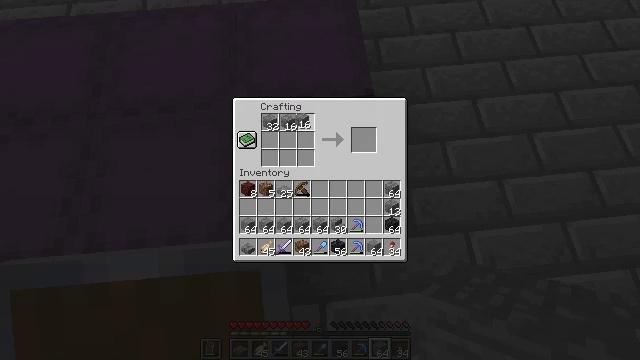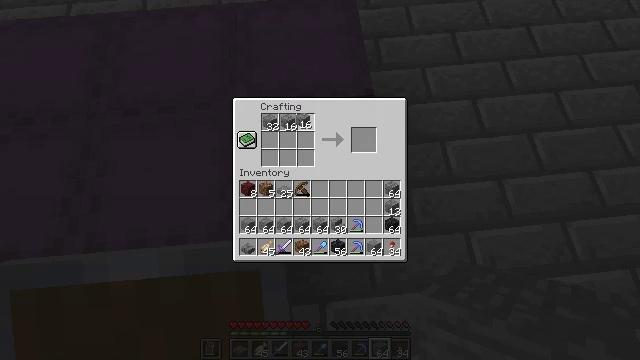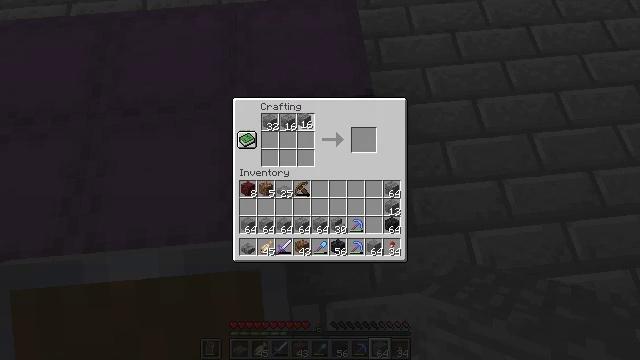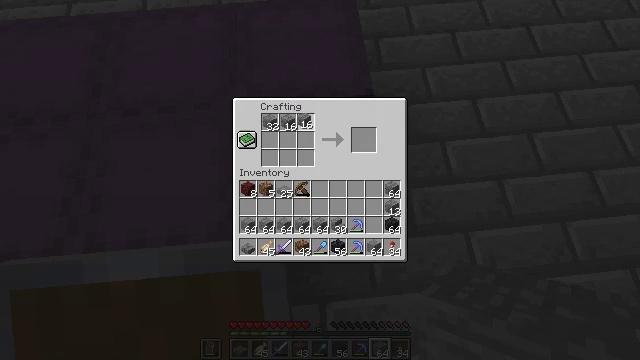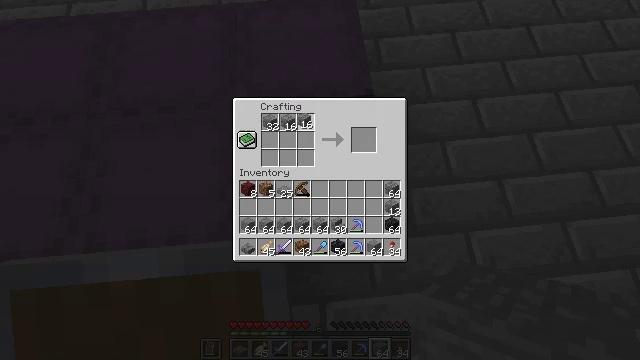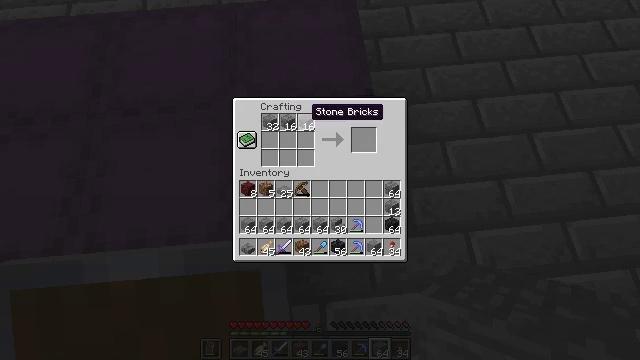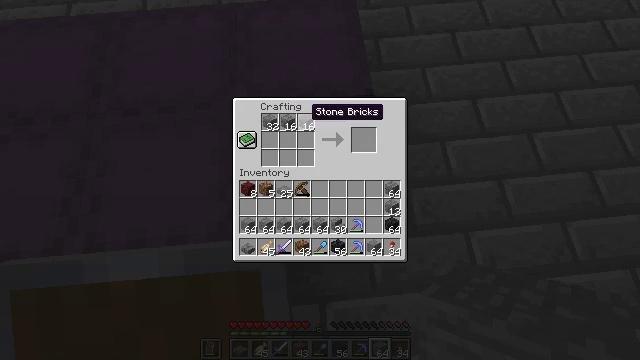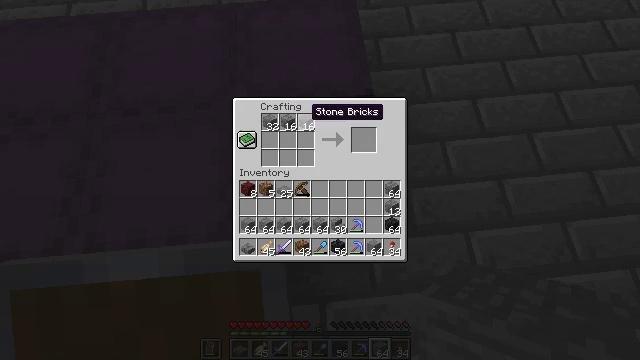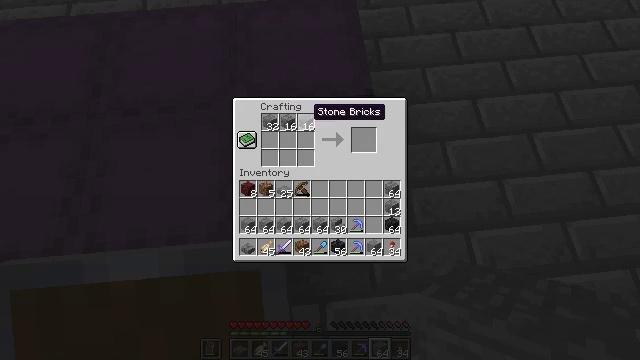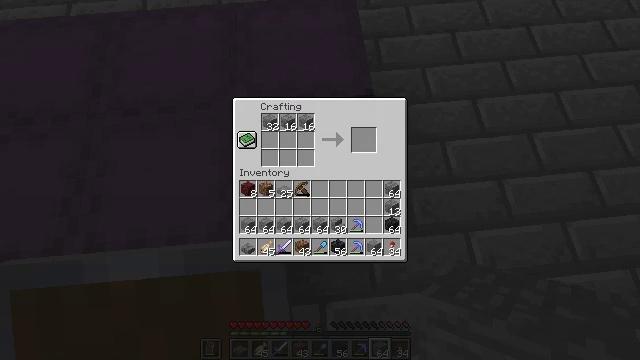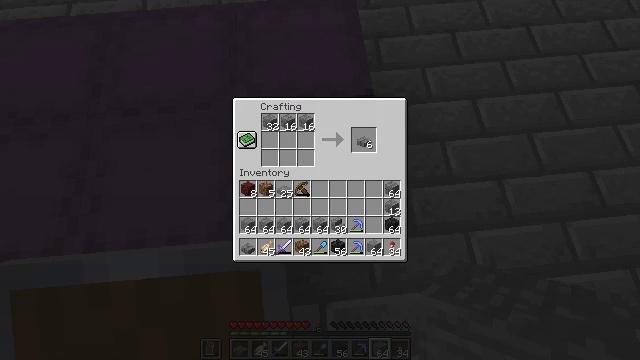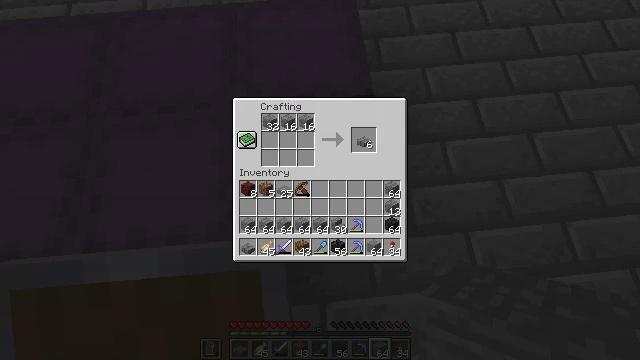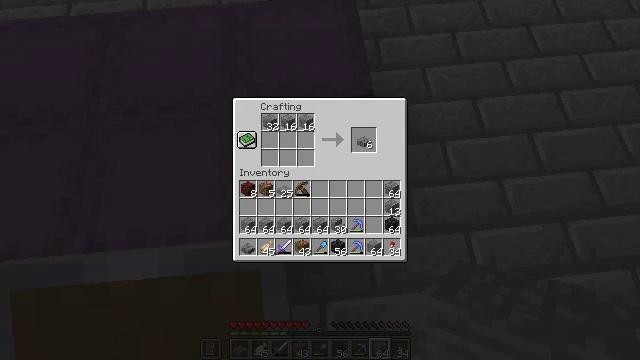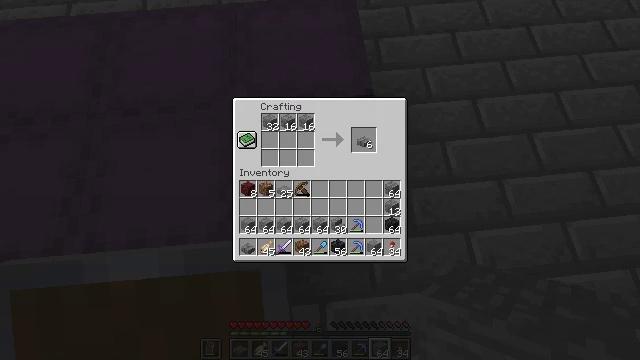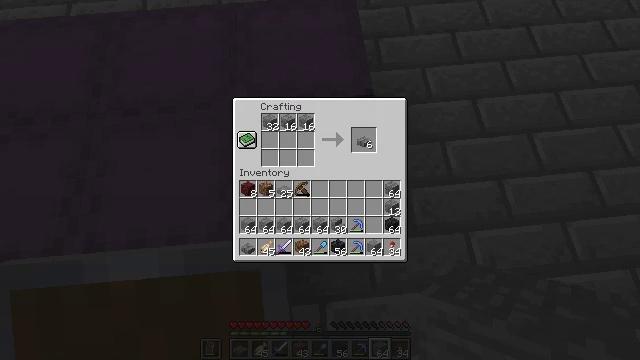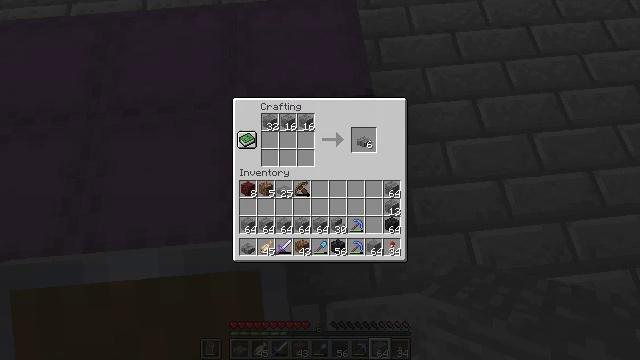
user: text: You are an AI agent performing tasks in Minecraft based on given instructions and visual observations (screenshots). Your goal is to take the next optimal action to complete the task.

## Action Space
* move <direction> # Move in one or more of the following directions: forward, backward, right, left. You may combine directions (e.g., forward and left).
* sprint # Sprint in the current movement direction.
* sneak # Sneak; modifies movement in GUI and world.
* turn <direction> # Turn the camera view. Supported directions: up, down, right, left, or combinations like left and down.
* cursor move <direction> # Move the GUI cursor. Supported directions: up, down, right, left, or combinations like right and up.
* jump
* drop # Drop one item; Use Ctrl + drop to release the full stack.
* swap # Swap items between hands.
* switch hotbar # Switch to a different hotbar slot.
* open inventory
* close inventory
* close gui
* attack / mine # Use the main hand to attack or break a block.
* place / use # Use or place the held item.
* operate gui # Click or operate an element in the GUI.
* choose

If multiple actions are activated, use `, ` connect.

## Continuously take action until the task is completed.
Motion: motion action
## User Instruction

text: At the crafting table, create stone brick slabs.
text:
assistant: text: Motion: no_op
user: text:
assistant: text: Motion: operate gui
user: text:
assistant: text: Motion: operate gui
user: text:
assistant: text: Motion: operate gui
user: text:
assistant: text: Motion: no_op
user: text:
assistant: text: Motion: no_op
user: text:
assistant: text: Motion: no_op
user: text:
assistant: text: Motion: sneak
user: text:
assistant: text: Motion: sneak, cursor move right
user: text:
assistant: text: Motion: sneak, cursor move right
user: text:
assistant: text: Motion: sneak, cursor move right
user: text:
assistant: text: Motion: sneak, cursor move right
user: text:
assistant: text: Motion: sneak, cursor move right
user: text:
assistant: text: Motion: sneak
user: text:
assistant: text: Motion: sneak
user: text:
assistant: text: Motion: sneak, cursor move left
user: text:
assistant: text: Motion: sneak, cursor move left
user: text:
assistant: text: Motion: sneak
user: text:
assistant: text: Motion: sneak
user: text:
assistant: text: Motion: sneak, choose
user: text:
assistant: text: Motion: sneak, choose
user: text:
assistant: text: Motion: sneak
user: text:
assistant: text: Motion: sneak
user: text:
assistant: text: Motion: sneak
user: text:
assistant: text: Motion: sneak